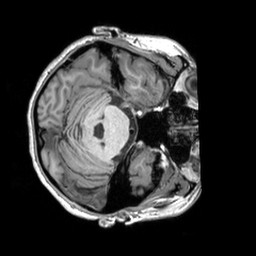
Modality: T1w
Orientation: axial
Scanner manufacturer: siemens
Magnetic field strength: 3 T
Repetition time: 2.53 s
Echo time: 0.00298 s